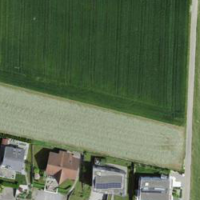
EUNIS habitat code: 52
Species observed at this site:
Lamium galeobdolon